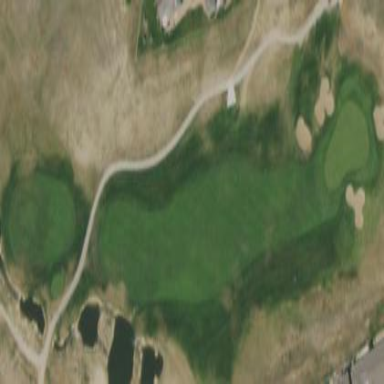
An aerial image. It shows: Area with grass used as rough in golf course.